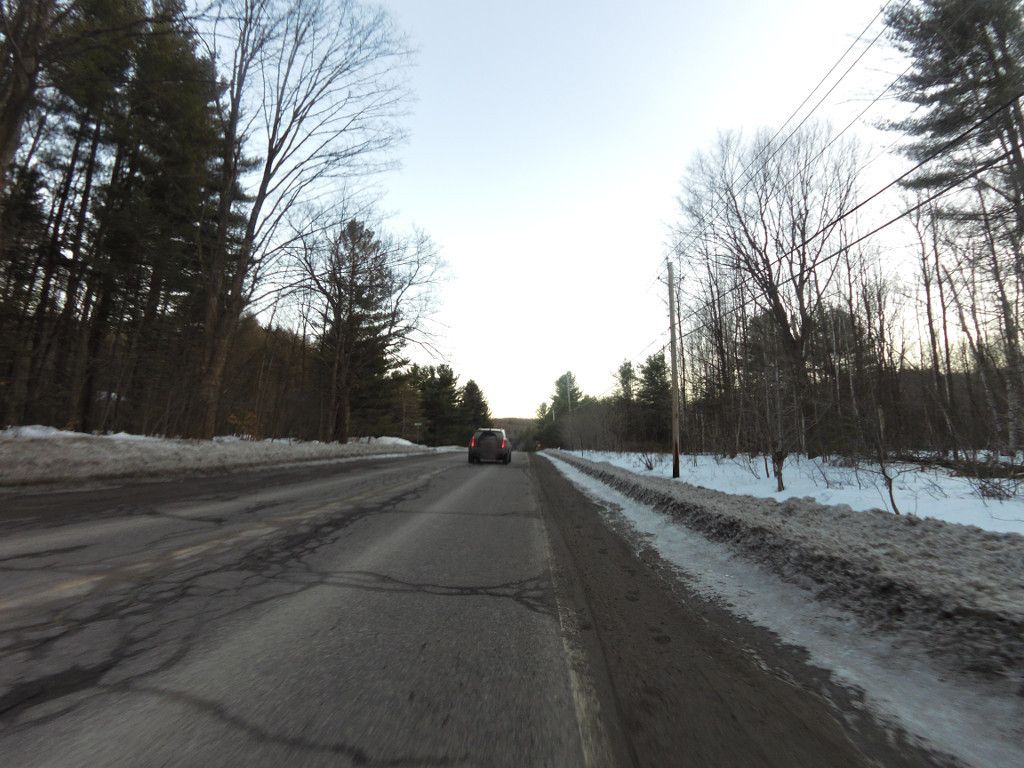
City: ottawa-gatineau